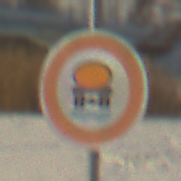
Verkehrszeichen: VerbotFahrzeugeWassergefaehrdenderLadung
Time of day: MorningAfternoon
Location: Outdoor (Suburban)
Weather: PartlyCloudy
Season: NotSpecified
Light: Natural